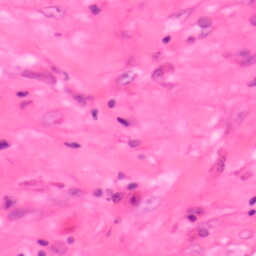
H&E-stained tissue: Colon